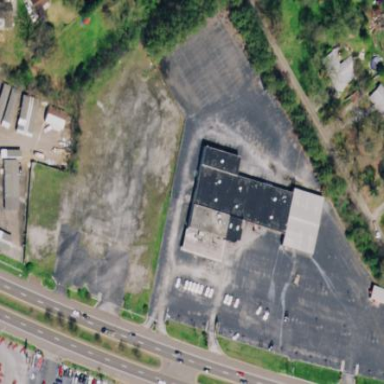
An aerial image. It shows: Car shop building.